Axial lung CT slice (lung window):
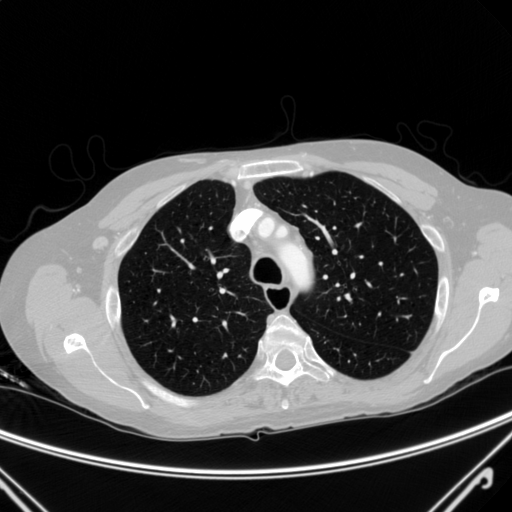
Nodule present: no